Aerial crown-view tile of a tropical tree (Barro Colorado Island, Panama), acquired 20250715:
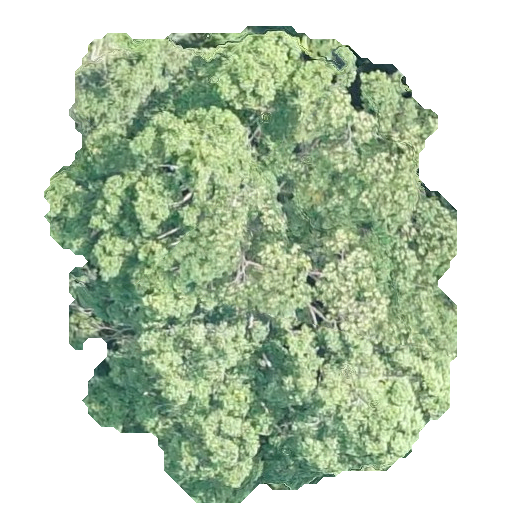
Species: Ocotea leptobotra
GBIF accepted scientific name: Ocotea leptobotra
Crown area: 227.716 m²